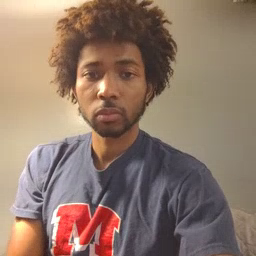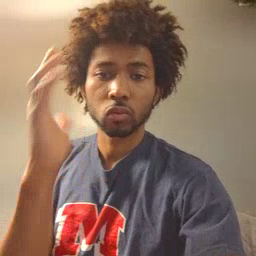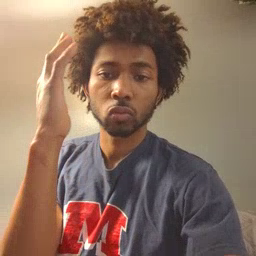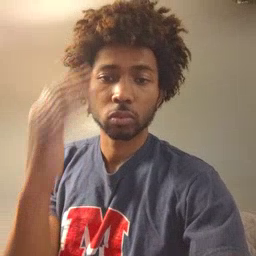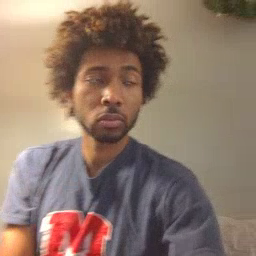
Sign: tree